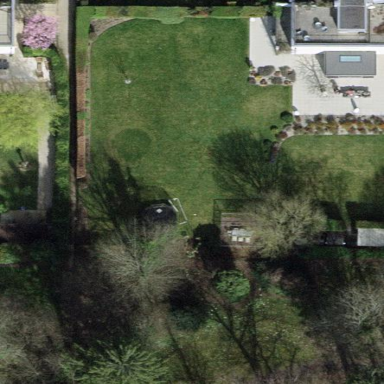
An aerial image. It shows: Garden enclosed by fence.